Question: I'm curious if there's a way to know from within my process if it was started from a Windows autorun key?
This one: 'HKEY_CURRENT_USER\Software\Microsoft\Windows\CurrentVersion\Run'
After posting this question, I discovered that evidently there's a way to find out. <URL> knows it somehow:

Or does it simply scan the registry, looking for a match?
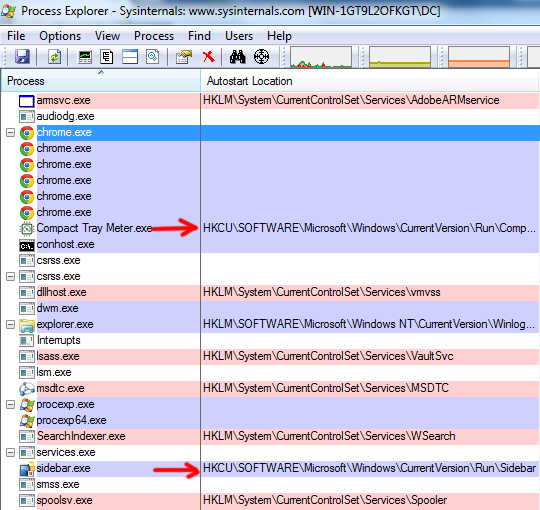
Answer: Typically you would do this by arranging that the command line for your autorun registry key passed a special argument to indicate that you were starting from autorun. That's your only viable option.